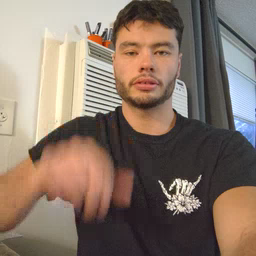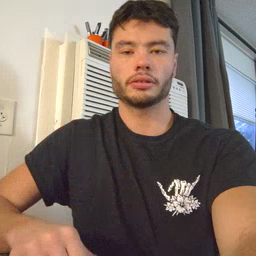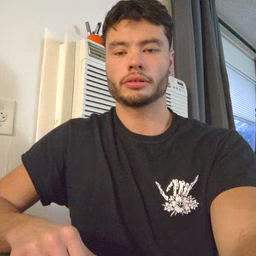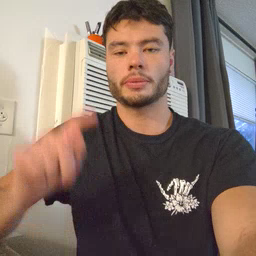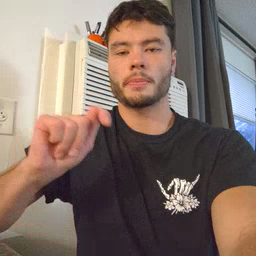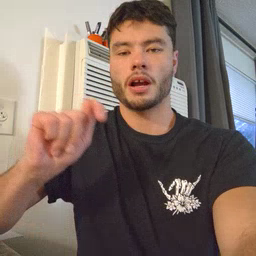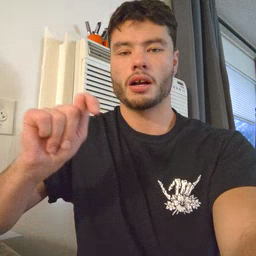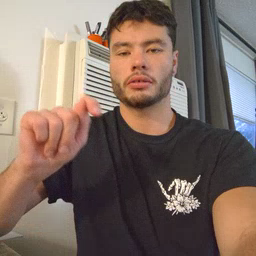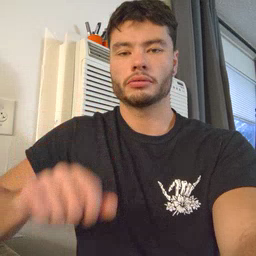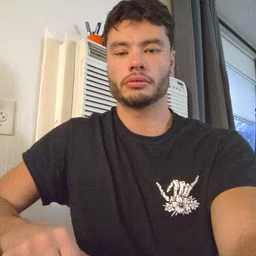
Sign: potty